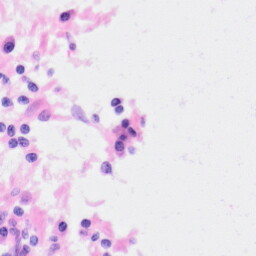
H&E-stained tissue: Kidney